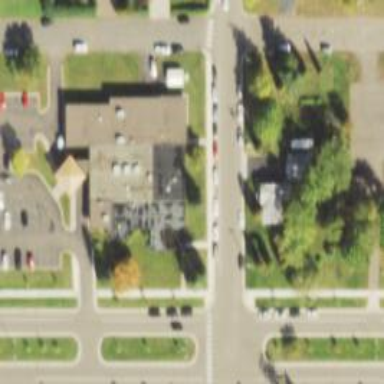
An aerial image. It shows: Clinic building offering healthcare services.